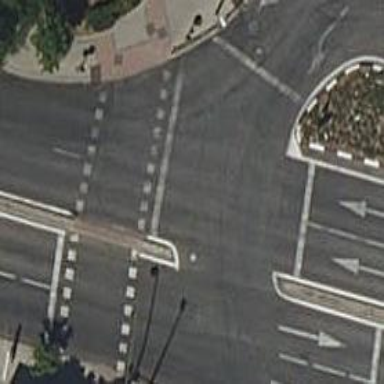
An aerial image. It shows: Road with traffic signals for signaling.